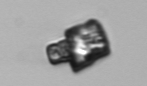
Label: Delphineis